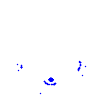
Particle: electron